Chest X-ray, AP view. Patient: 50 years old, sex F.
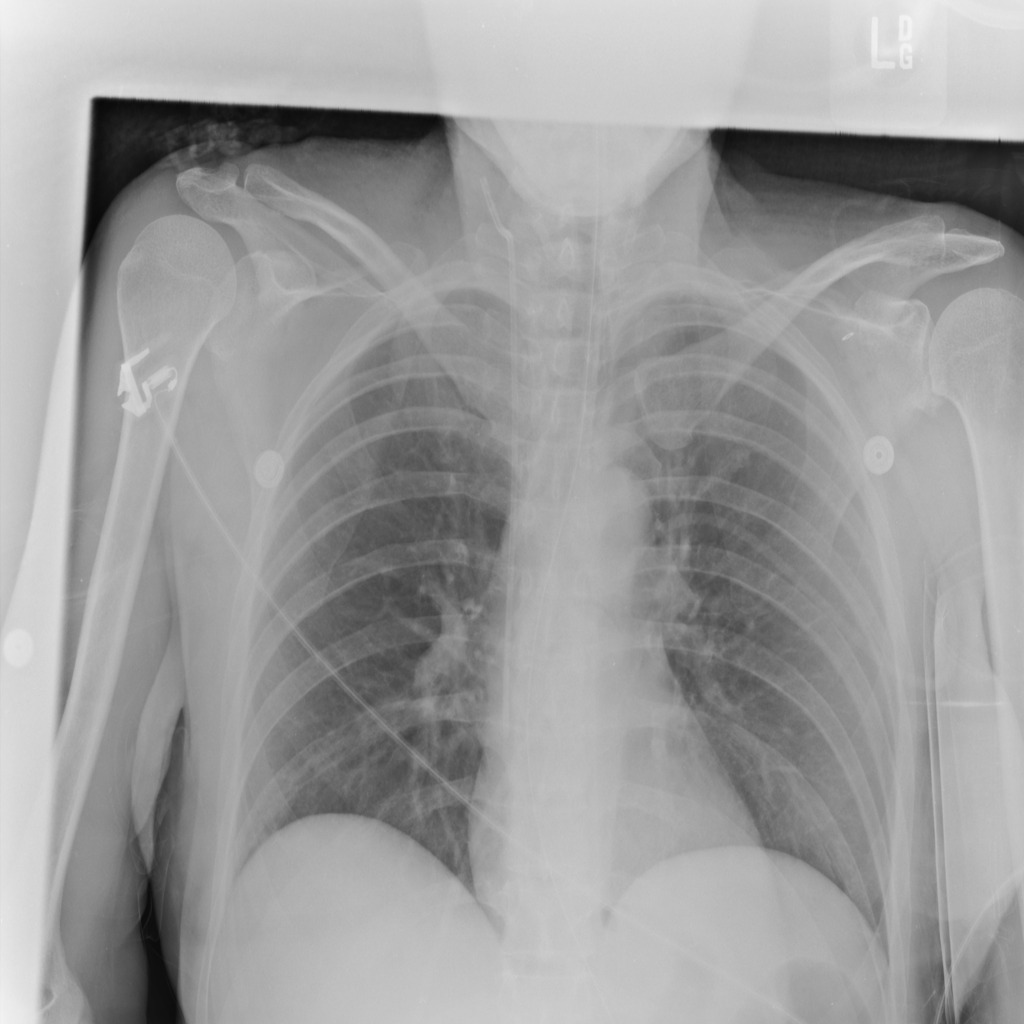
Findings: No Finding